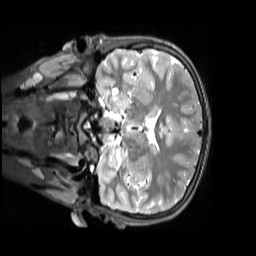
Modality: T2w
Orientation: coronal
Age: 12
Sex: male
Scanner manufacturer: siemens
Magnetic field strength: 3 T
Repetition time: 3.2 s
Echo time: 0.408 s